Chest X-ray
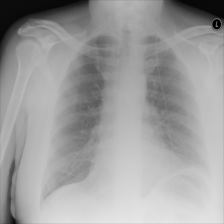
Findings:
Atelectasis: positive
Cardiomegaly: negative
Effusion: negative
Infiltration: negative
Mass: negative
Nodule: negative
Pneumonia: negative
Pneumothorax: negative
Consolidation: negative
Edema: negative
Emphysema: negative
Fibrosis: negative
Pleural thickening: negative
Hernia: negative